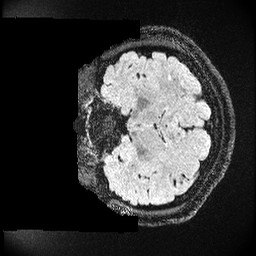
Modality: FLAIR
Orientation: coronal
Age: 27
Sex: female
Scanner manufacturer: ge
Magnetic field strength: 3 T
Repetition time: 4.802 s
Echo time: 0.1157 s